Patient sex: M
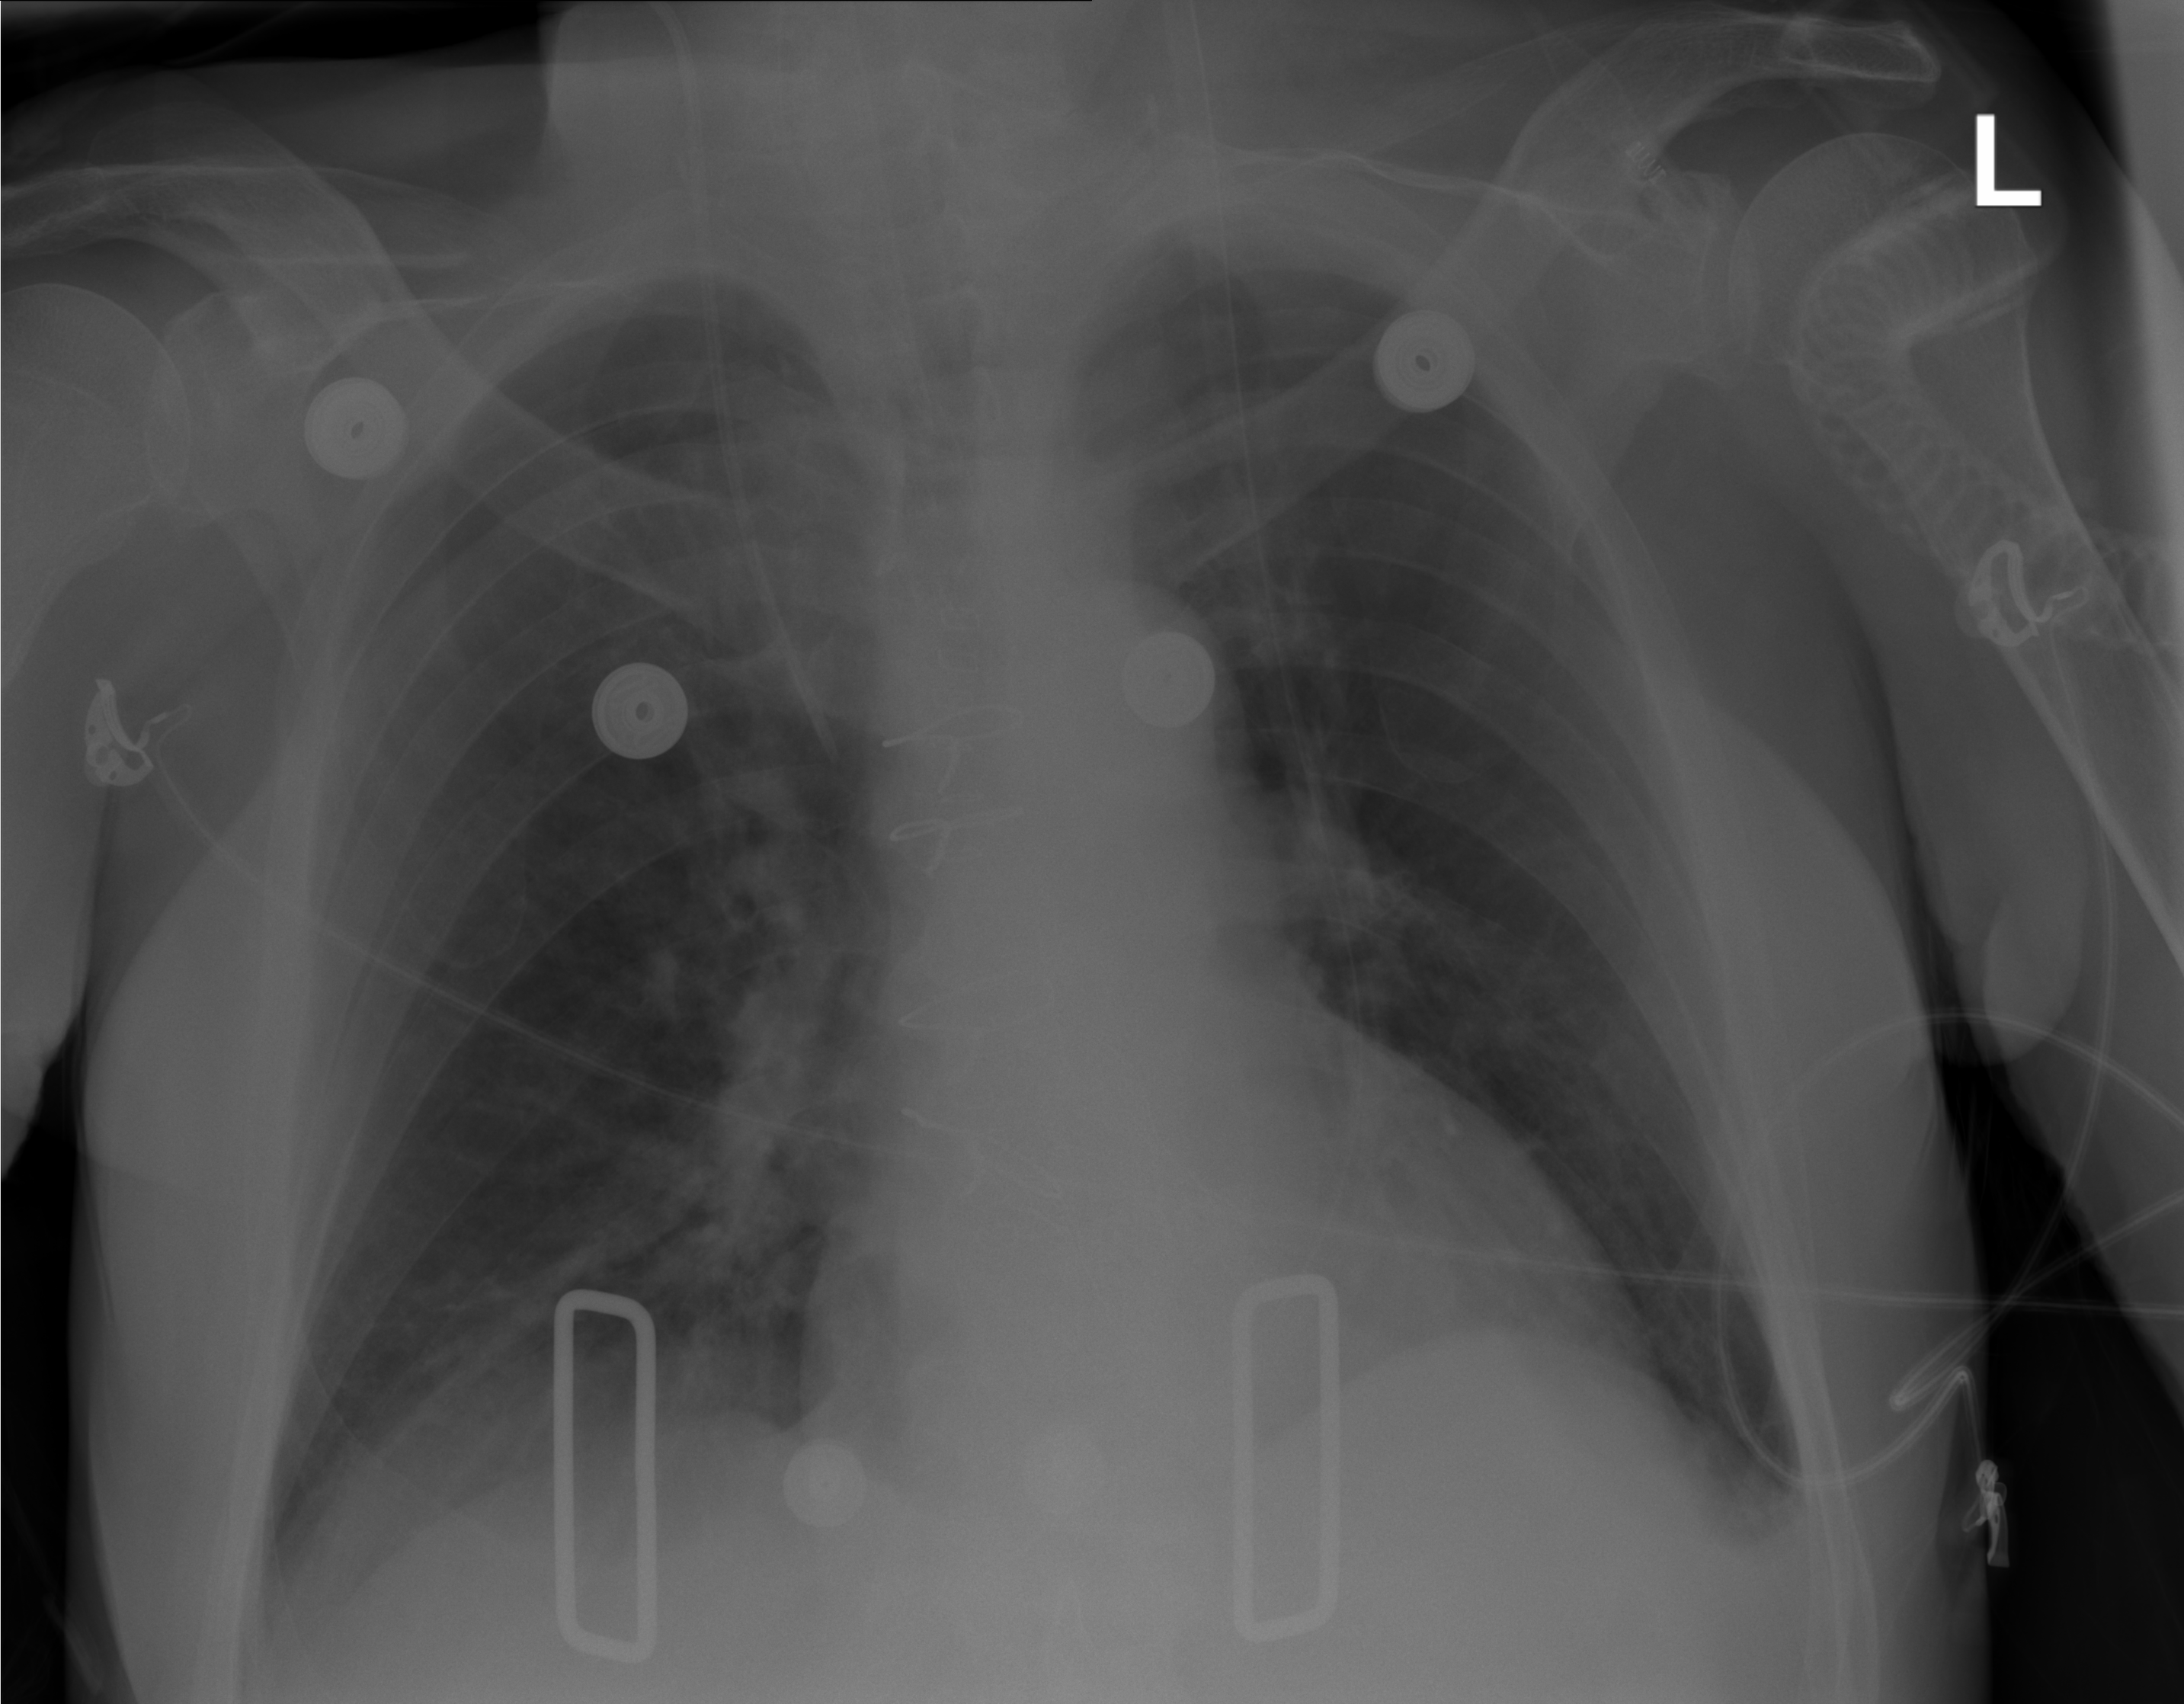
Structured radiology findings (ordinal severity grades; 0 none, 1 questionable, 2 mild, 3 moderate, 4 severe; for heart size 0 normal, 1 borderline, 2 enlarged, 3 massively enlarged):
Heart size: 2
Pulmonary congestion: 1
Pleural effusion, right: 2
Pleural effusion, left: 2
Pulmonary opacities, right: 0
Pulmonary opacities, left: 0
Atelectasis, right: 2
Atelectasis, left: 2